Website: crate-barrel
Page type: gifting
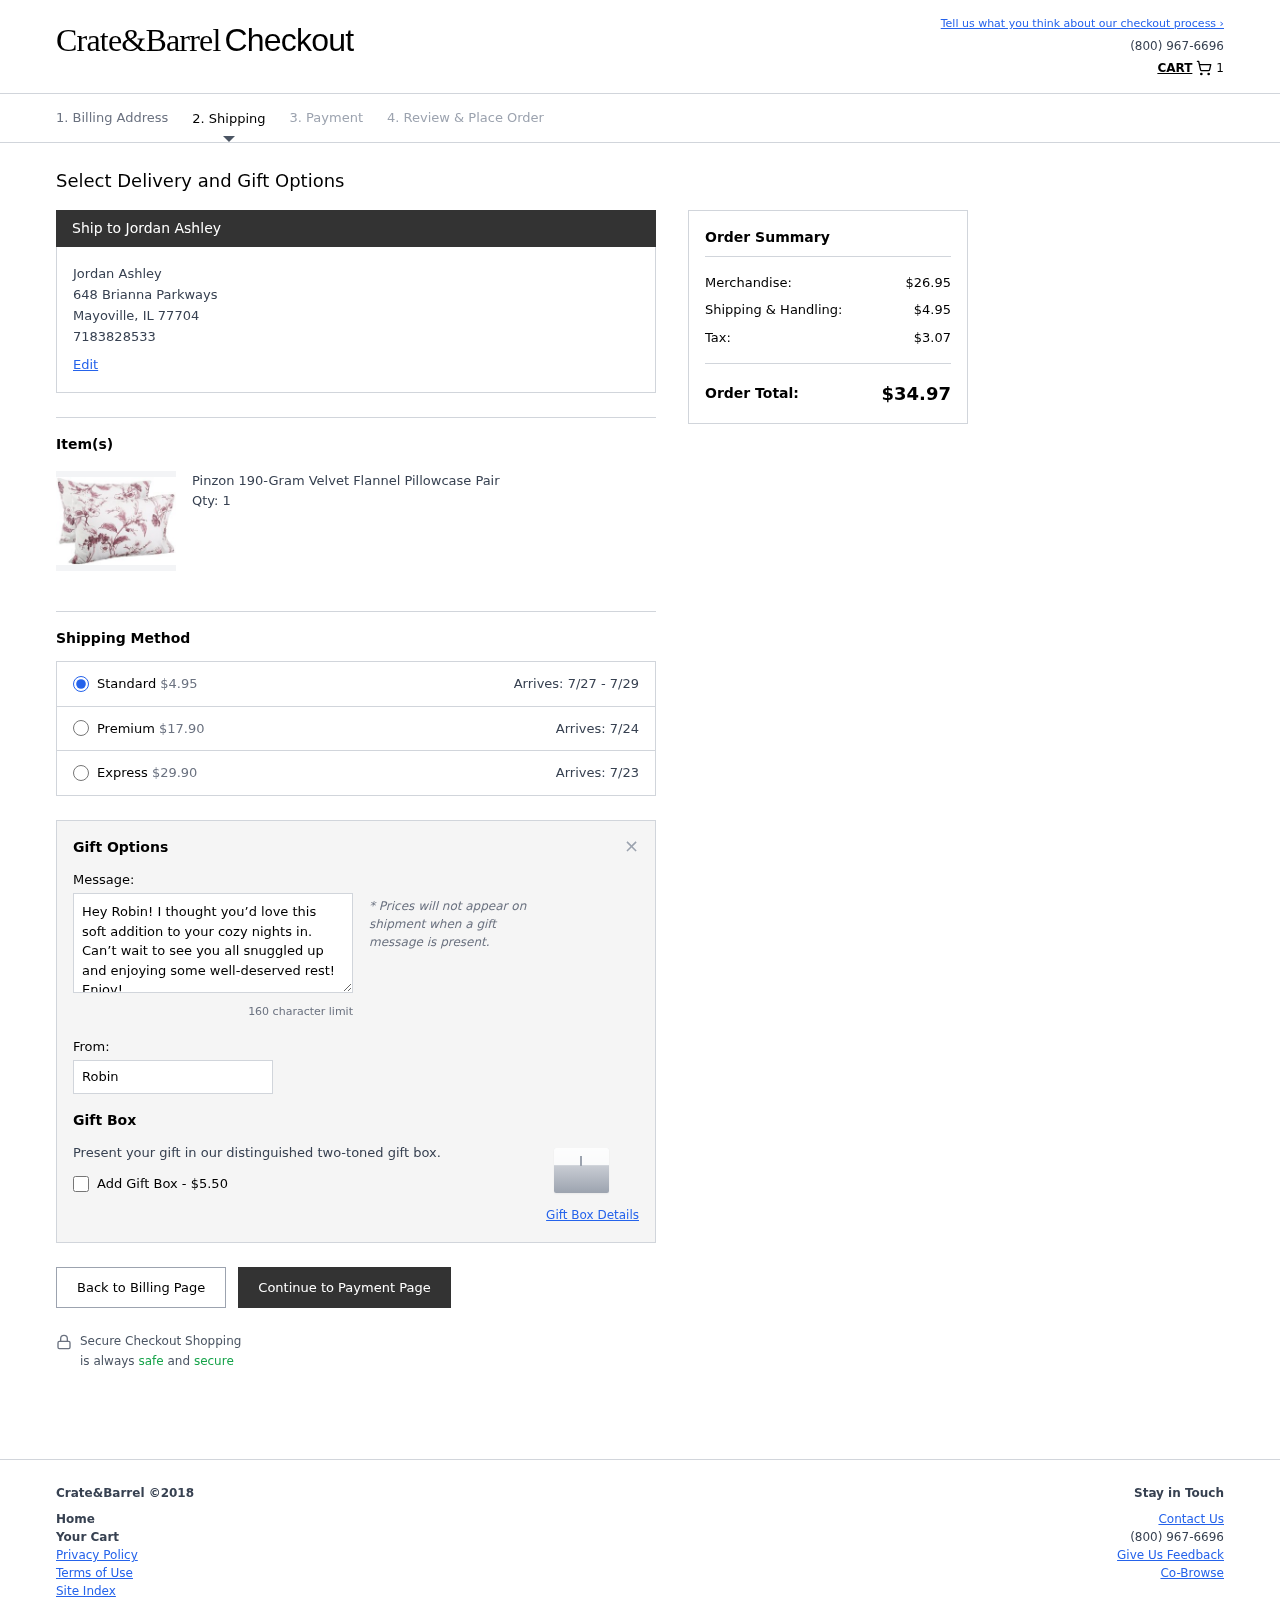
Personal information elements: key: PII_CITY
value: Mayoville
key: PII_FULLNAME
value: Jordan Ashley
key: PII_GIFT_FIRSTNAME
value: Robin
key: PII_GIFT_MESSAGE
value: Hey Robin! I thought you’d love this soft addition to your cozy nights in. Can’t wait to see you all snuggled up and enjoying some well-deserved rest! Enjoy!
Jordan
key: PII_PHONE
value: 7183828533
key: PII_POSTCODE
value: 77704
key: PII_STATE_ABBR
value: IL
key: PII_STREET
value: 648 Brianna Parkways
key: PII_FULLNAME2
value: Jordan Ashley
Product elements: key: PRODUCT1_NAME
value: Pinzon 190-Gram Velvet Flannel Pillowcase Pair
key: PRODUCT1_QUANTITY
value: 1
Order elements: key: ORDER_NUM_ITEMS
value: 1
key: ORDER_SHIPPING_COST
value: $4.95
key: ORDER_DELIVERY_DATE_RANGE
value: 7/27 - 7/29
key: ORDER_PREMIUM_SHIPPING
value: $17.90
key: ORDER_PREMIUM_DATE
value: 7/24
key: ORDER_EXPRESS_SHIPPING
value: $29.90
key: ORDER_EXPRESS_DATE
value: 7/23
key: ORDER_SUBTOTAL
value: $26.95
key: ORDER_TAX
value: $3.07
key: ORDER_TOTAL
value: $34.97